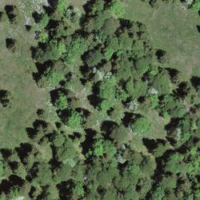
EUNIS habitat code: 45
Species observed at this site:
Anthyllis vulneraria